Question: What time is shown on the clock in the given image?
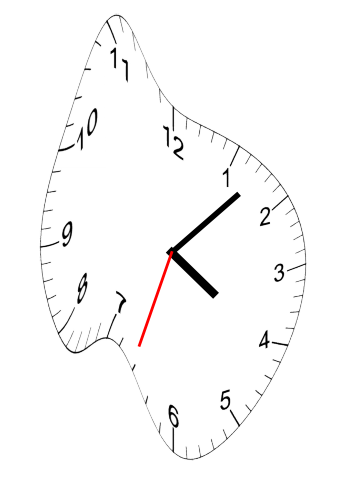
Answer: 04:07:33